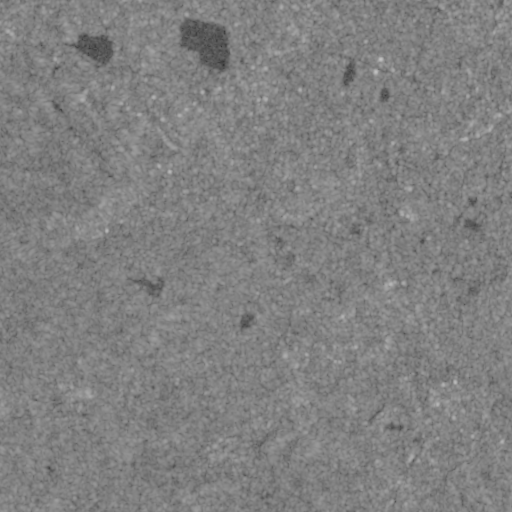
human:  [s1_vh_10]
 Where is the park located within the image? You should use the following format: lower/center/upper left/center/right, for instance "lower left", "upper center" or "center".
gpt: The park is located in the center right of the image.
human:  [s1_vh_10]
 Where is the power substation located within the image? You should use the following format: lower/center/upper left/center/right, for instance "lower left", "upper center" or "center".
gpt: The power substation is located in the lower left of the image.
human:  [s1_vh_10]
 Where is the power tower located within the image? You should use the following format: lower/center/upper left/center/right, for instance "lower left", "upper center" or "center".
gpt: The power tower is located in the lower left of the image.
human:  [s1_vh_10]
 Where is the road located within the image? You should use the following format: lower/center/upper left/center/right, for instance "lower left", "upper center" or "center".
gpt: There is no road in the image.

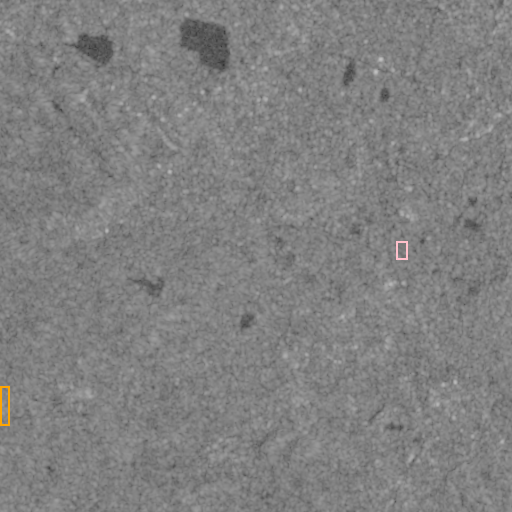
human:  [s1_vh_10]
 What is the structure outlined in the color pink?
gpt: The structure outlined in pink is a park.
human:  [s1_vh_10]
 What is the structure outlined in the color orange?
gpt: The structure outlined in orange is a power substation.
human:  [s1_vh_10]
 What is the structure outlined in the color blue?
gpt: There is no blue outline.